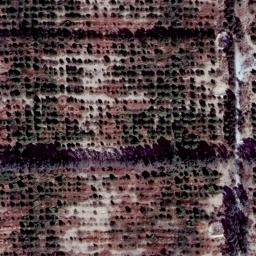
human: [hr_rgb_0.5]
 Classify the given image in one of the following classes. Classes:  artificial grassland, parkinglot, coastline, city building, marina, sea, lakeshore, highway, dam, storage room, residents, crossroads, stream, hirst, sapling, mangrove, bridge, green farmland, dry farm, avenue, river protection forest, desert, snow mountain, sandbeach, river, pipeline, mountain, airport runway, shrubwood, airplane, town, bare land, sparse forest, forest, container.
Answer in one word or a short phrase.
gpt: dry farm